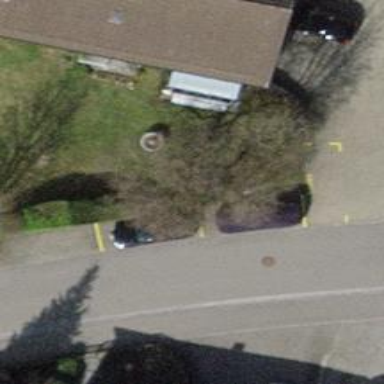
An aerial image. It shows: Street-side parking area.